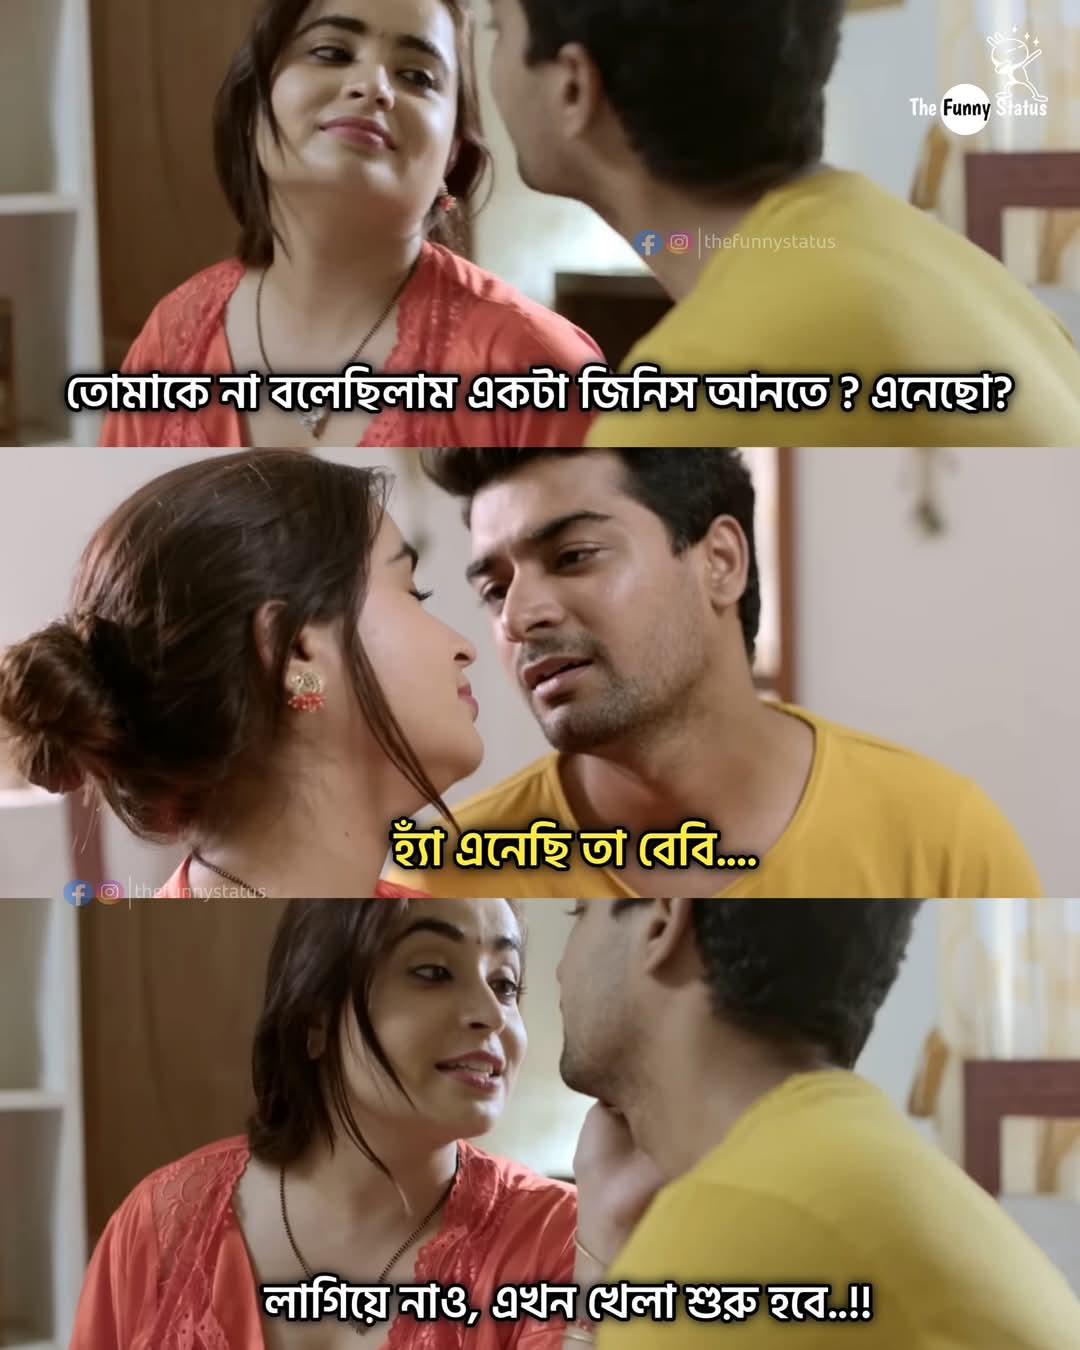
Text: তোমাকে না বলেছিলাম একটা জিনিস আনতে? এনেছো?
হ্যাঁ এনেছি তা বেবি....
লাগিয়ে নাও, এখন খেলা শুরু হবে..!!
Label: Non Hate